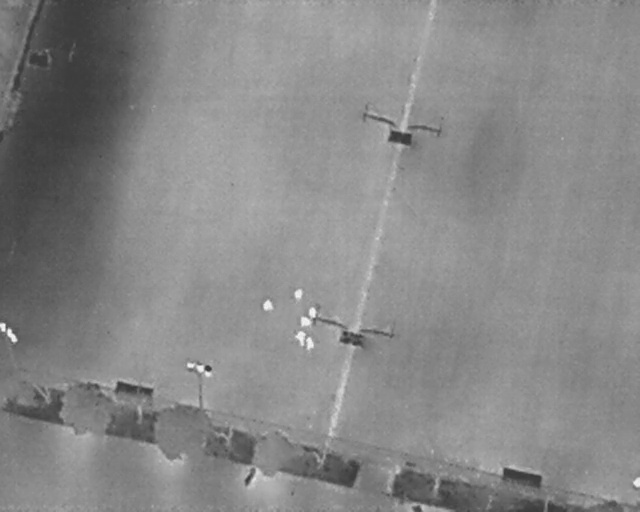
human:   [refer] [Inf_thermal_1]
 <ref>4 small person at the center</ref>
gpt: <box>[[40, 58, 42, 60, 2], [45, 56, 47, 58, 2], [47, 59, 49, 61, 2], [46, 61, 48, 63, 2]]</box>

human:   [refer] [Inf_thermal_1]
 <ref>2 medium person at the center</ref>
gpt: <box>[[45, 65, 48, 67, 2], [47, 66, 49, 68, 2]]</box>